Field crop: maize
Growth stage: 2
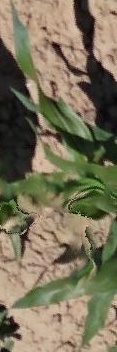
Species: maize